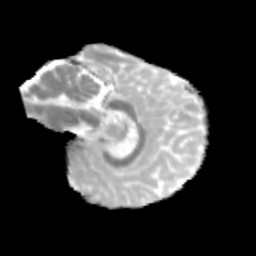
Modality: MD
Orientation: sagittal
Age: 12
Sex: male
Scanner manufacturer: siemens
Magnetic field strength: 3 T
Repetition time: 3.8 s
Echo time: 0.07 s